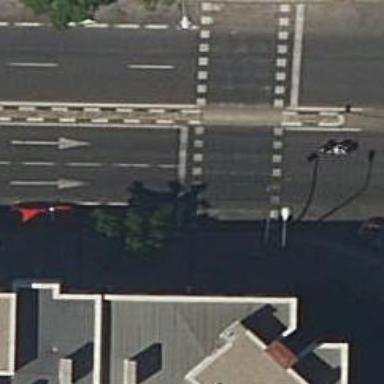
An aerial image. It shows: Road crossing with traffic signals.